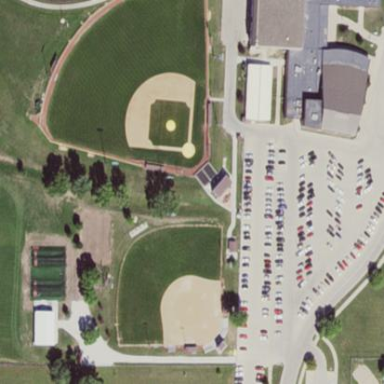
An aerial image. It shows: Baseball pitch for leisure land activities.